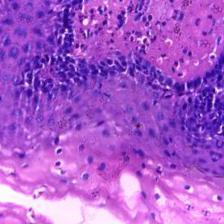
Diagnosis: OSCC